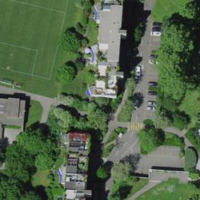
EUNIS habitat code: 55
Species observed at this site:
Pinus mugo
Cardamine pratensis